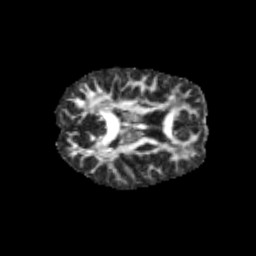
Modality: FA
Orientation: axial
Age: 11
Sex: male
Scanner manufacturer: siemens
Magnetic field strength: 3 T
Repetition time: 3.8 s
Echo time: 0.07 s